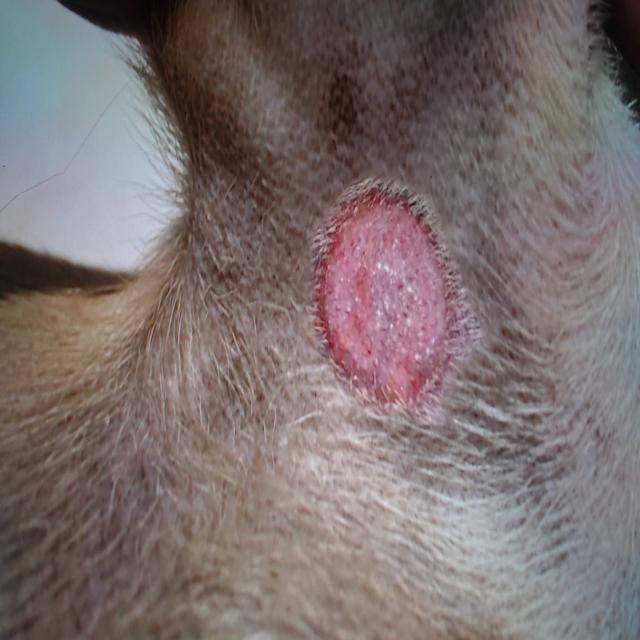
Canine ringworm (Dermatophytosis) — fungal infection caused by Microsporum or Trichophyton. Presents with circular alopecia, scaling, crusting, and broken hairs.